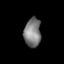
Tissue: lung
Cell type: Fibroblasts
Senescence score: 0.5501
Nuclear area (px): 476
Mean DAPI intensity: 124.935